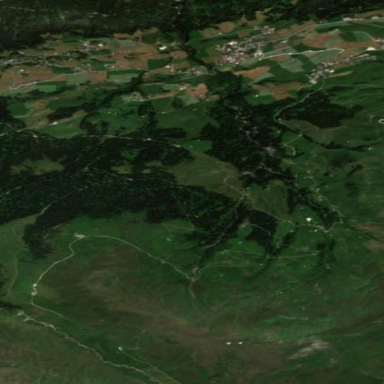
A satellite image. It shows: Forest area.